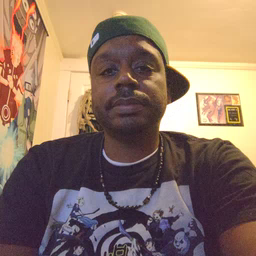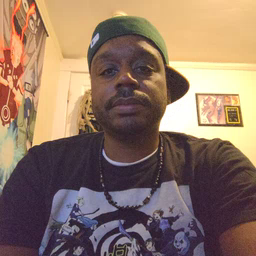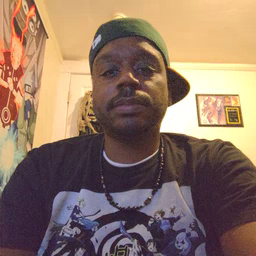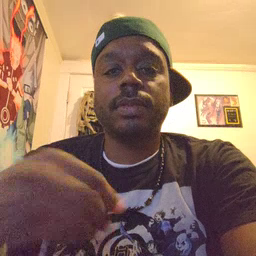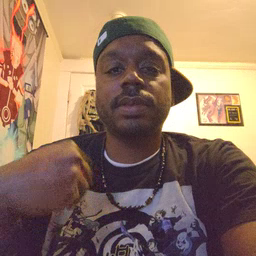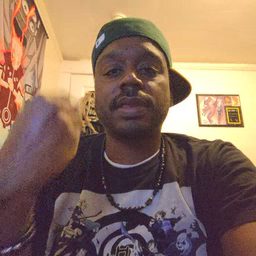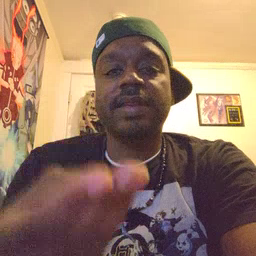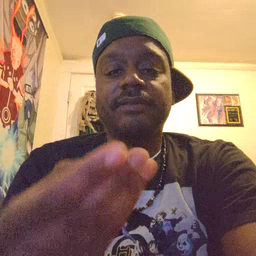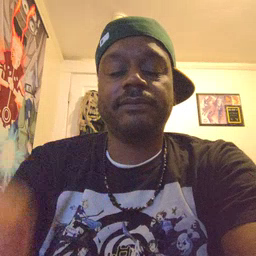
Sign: give